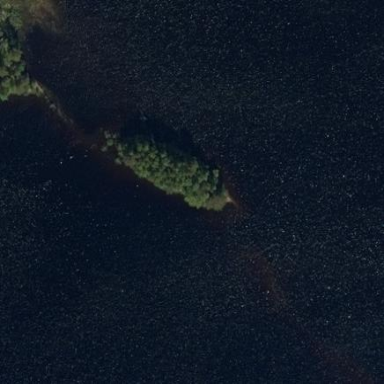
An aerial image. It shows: Islet covered in needle-leaved woodland.